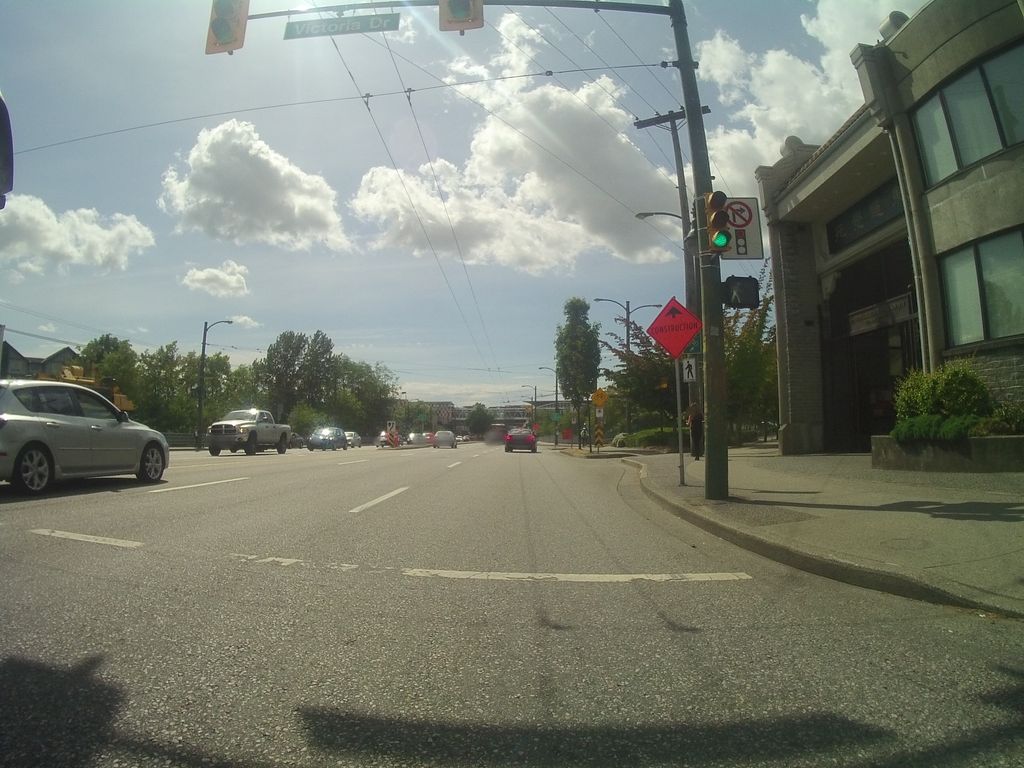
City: vancouver